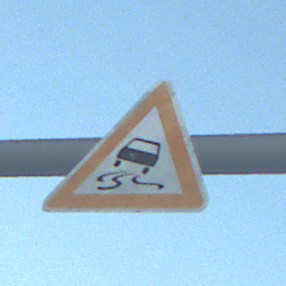
Verkehrszeichen: SchleuderOderRutschgefahr
Umgebung: Outdoor, Nature
Tageszeit: SunriseSunset
Wetter: Clear
Licht: Natural
Jahreszeit: Winter
Kontrast: LowContrast